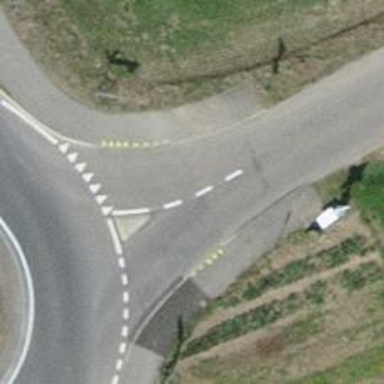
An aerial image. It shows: Road with "give way" sign.